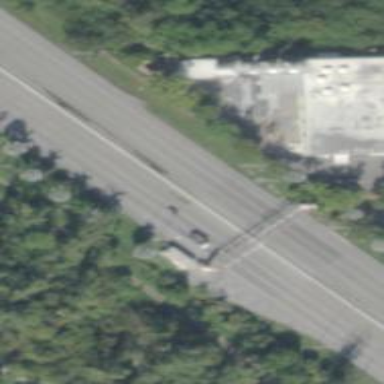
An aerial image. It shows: Toll gantry on the road.